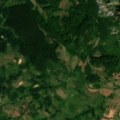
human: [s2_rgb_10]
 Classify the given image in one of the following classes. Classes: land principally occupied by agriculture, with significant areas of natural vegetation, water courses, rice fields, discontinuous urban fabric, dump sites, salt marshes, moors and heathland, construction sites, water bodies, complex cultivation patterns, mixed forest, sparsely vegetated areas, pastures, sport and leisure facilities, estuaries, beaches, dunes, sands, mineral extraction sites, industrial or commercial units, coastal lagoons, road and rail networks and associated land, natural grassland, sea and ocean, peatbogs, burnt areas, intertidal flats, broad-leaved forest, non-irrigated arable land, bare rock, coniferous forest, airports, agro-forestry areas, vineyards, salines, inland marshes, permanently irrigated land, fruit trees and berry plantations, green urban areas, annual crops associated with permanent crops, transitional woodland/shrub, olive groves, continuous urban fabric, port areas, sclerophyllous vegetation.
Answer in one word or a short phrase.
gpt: complex cultivation patterns, land principally occupied by agriculture, with significant areas of natural vegetation, broad-leaved forest, transitional woodland/shrub